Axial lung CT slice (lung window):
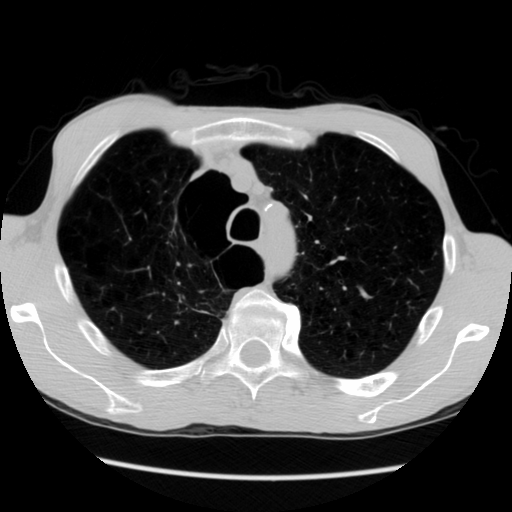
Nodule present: no